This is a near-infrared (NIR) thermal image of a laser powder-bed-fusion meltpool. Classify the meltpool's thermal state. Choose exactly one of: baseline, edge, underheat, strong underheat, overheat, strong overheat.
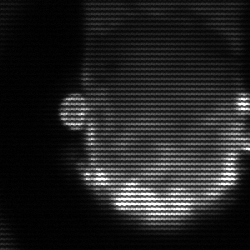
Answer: baseline